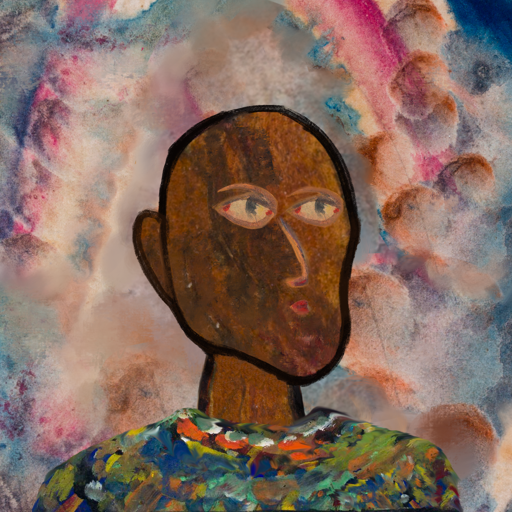
Background: Rupkatha, Head And Neck Side: Mosgoul, Face Side: GypsyMother, Bust: An_Impression, Hair Side: Blank, Head Accessory: Blank, Second Necklace: Blank, Necklace: Blank, Baby: Blank